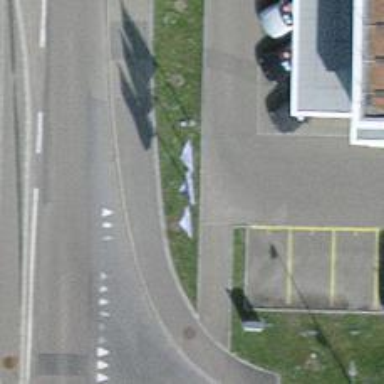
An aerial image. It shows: Flag used for advertising.